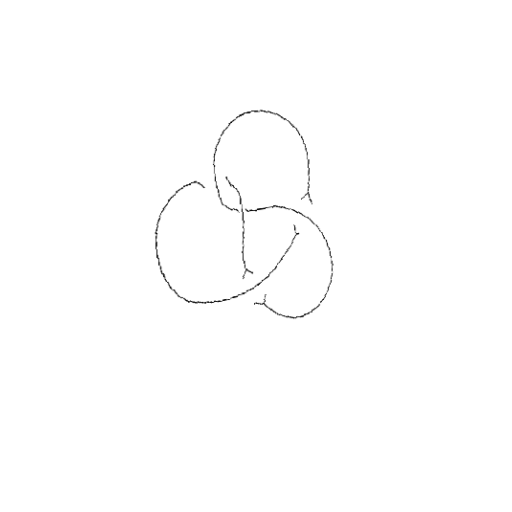
Crossing number: 4